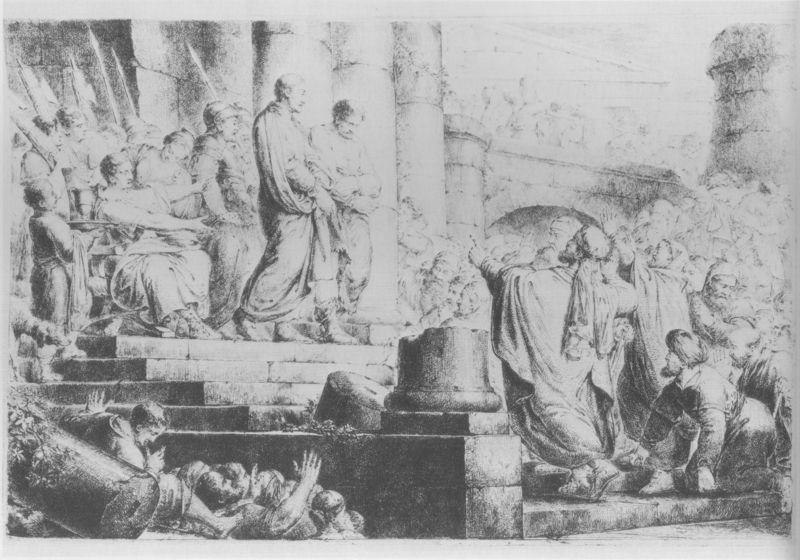
Titel: Jesus und Barrabas vor dem Richterstuhle des Pilatus
Künstler: Bernhard Rode
Standort: Kiel
Institution: Kunsthalle zu Kiel der Christian-Albrechts-Universität
Schlagwörter: dunkel, gruppe, hand, mann, schatten, umhang, weiß, frauen, menschen, sitzen, stadt, frau, grau, hell, licht, männer, schwarz, skizze, stuhl, szene, säule, säulen, zeichnung, gebäude, haus, tuch, leute, masse, menge, bart, bärte, architektur, bibel, falten, herodes, schale, sockel, stehen, stein, steine, tod, hände, gewand, kelch, mantel, sessel, gewänder, kind, personen, kinder, turm, sitz, bogen, mauer, grafik, graphik, pilaster, vorführung, treppe, treppen, kaiser, könig, lanze, soldaten, thron, kopftuch, stufe, stufen, plinthe, podest, tor, bögen, fugen, ruine, antike, blind, knabe, fuss, orient, kohle, radierung, stich, militär, waffen, knien, tote, auflauf, ruinen, helm, herrscher, pilatus, tron, beten, entwurf, menschenmenge, rom, kaputt, hubi, christus, jesus, mauern, toga, knieend, priester, zerstört, audienz, lanzen, tempel, speer, speere, basis, säulenbasis, absatz, kraut, gefangener, turban, szenen, araber, turbane, fragmente, pontius pilatus, treppenanlage, passion, einsturz, gnade, trepen, eder da ich sehe nichts, ist das der trick, umgestürzte säule, temeplräumung, räuberhöhle